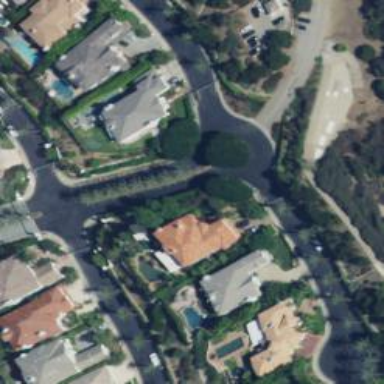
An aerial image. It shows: Circular junction on residential road.